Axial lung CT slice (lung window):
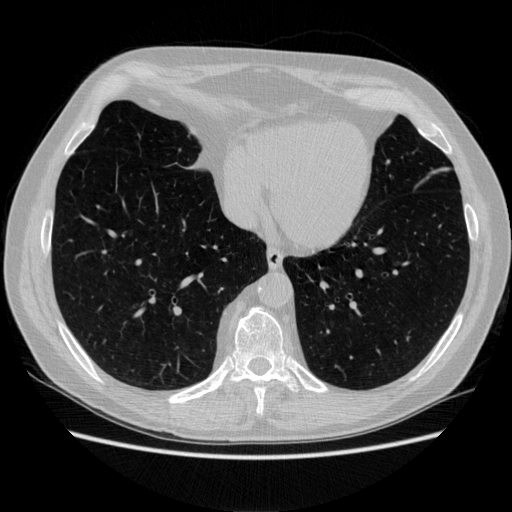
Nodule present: no